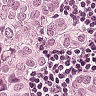
Metastatic tissue present: yes